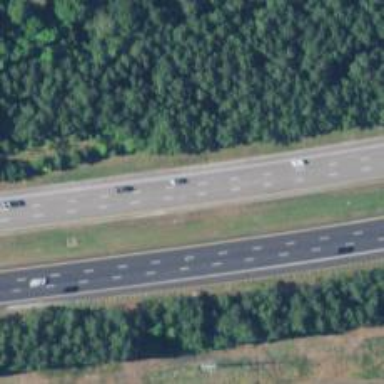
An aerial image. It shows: Motorway.